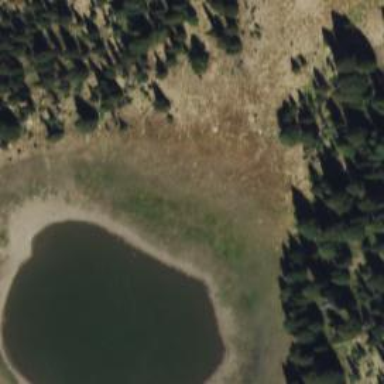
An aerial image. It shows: Beautiful lake surrounded by nature.